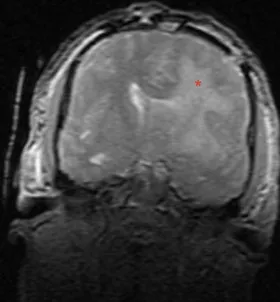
Repeat MRI status post-craniotomy resection of mass. . Axial MRI showing varying areas of vasogenic edema status post craniotomy, indicated by the red asterisk.
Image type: radiology (mri)